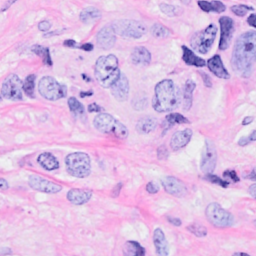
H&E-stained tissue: Breast